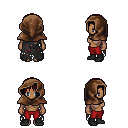
a pixel art fantasy rpg character, female body template, human, dark skin, black tattered cape, red pants, brunette plain hairstyle, cloth hood, black shoes, four views (front, back, left, right), 2x2 character sprite sheet, small pixel art, hard edges, no anti-aliasing